Question:
Ok sorry to be annoying. I have two questions
1. Why am i getting the errors seen above.
2. I am adding items to a basket. No item can be reserved more than once in one session. Cart Item 1 and Cart Item 4 are the same item but when i add the first item to the basket. it does not show the $key $value which should be bookid: 1 but does how the information for the rest of the items as you can see above.
any questions please ask, any help will be greatly appreciated.
PHP & HTML
'''
<?php
include 'header.php';
$bookInBasket = "";
if(isset($_POST['bid'])){
$bid = $_POST['bid'];
$wasFound = FALSE;
$i = 0;
if(!isset($_SESSION["basket_array"]) || count($_SESSION["basket_array"]) < 1) {
$_SESSION["basket_array"] = array("bookid" => $bid);
} else {
foreach($_SESSION["basket_array"] as $each_item){
$i++;
while(list($key, $value) = each($each_item)){
if($key == "bookid" && $value == $bid){
$bookInBasket = "Sorry. You can only reserve one of each book at one time.";
$wasFound = true;
}
}
}
if($wasFound==FALSE){
array_push($_SESSION["basket_array"], array("bookid" => $bid));
}
}
}
if(isset($_GET['cmd']) && $_GET['cmd'] == "emptybasket"){
unset($_SESSION["basket_array"]);
}
$cartOutput ="";
if(!isset($_SESSION["basket_array"]) || count($_SESSION["basket_array"]) < 1){
$cartOutput = "<h2 align='center'>You need to add Books to view them here.</h2>";
} else {
$i = 0;
foreach($_SESSION["basket_array"] as $each_item){
$i++;
$cartOutput .= "<h2>Cart Item $i </h2>";
while (list($key, $value) = each($each_item)) {
$cartOutput .= "$key : $value <br />";
}
}
}
?>
<div id="azcontent">
<h1>Basket</h1>
<?php echo $cartOutput; ?>
<br /><br />
<a href="basket.php?cmd=emptybasket">Empty Basket</a>
<div> <?php echo $bookInBasket ?> </div>
</div>
</body>
</html>
'''
Session Output (dump)
'''
array(4) {
["bookid"]=> string(1) "1"
[0]=> array(1) { ["bookid"]=> string(1) "2" }
[1]=> array(1) { ["bookid"]=> string(1) "3" }
[2]=> array(1) { ["bookid"]=> string(1) "1" }
}
'''
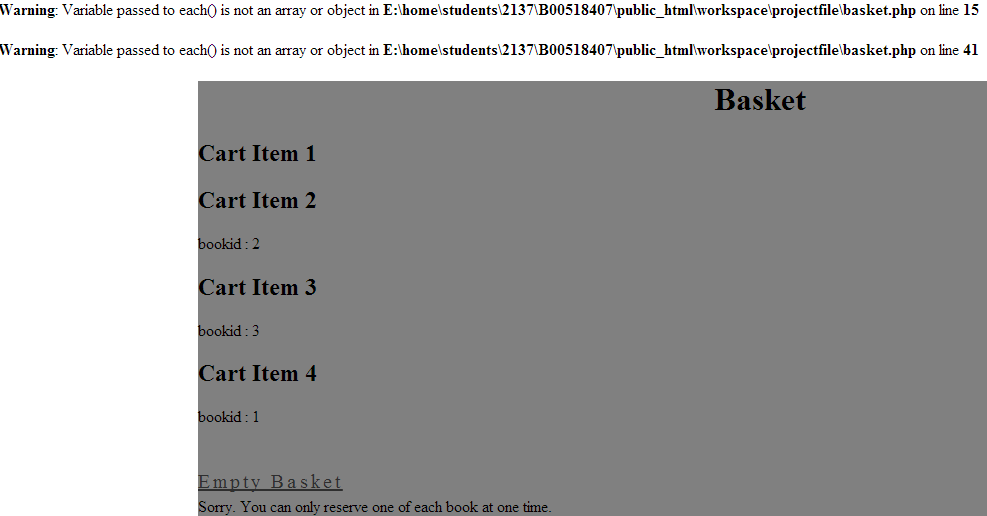
Answer: The problem is happening when you initialize the array vs. when you use array_push to add to it. Each time you use array_push, it's adding a new element that is an indexed array. When you initialize the array here:
'''
if(!isset($_SESSION["basket_array"]) || count($_SESSION["basket_array"]) < 1) {
$_SESSION["basket_array"] = array("bookid" => $bid);
} else {
'''
it's simply adding a key-value pair, rather than an array with an index. You can fix this by changing that line to:
'''
if(!isset($_SESSION["basket_array"]) || count($_SESSION["basket_array"]) < 1) {
$_SESSION["basket_array"] = array( array("bookid" => $bid));
} else {
'''
The rest of your code is built to handle an array of indexed arrays (mainly through the use of foreach statements), rather than a flatter array of key-value pairs.